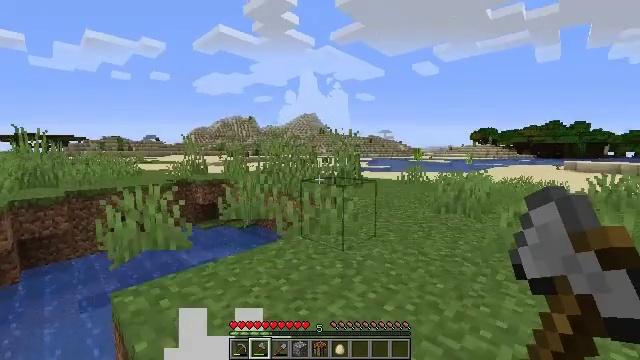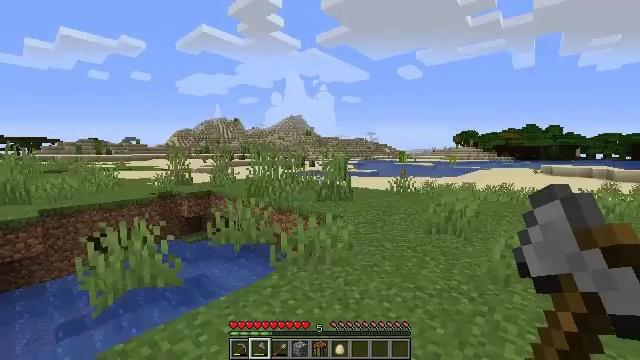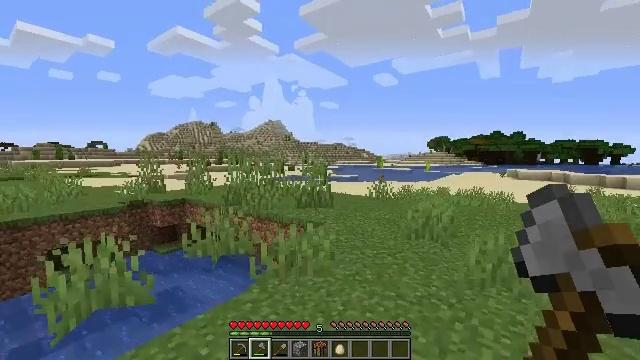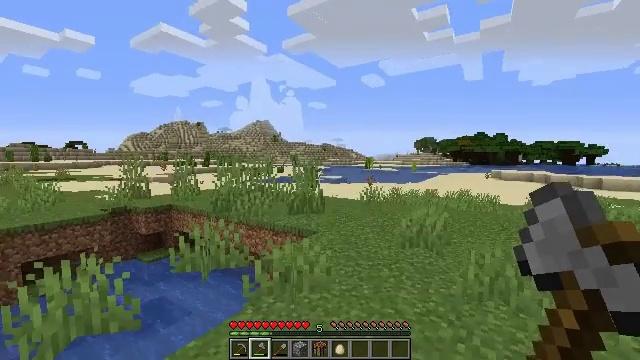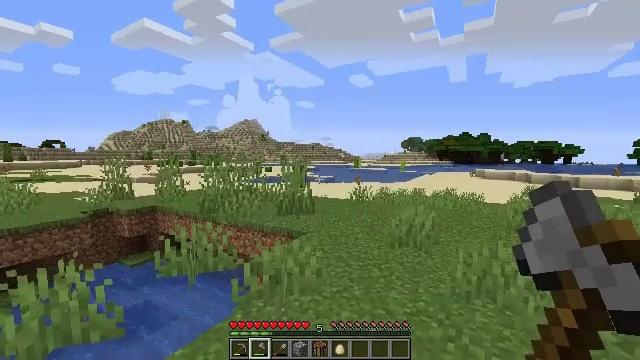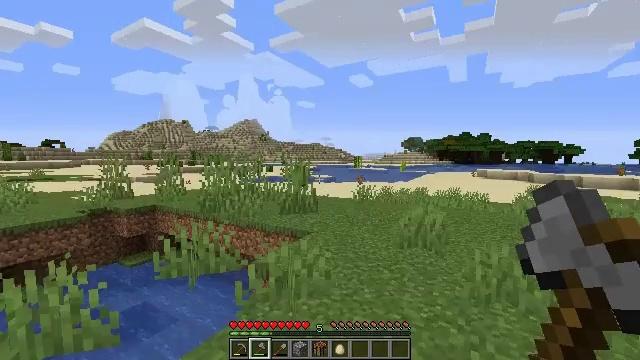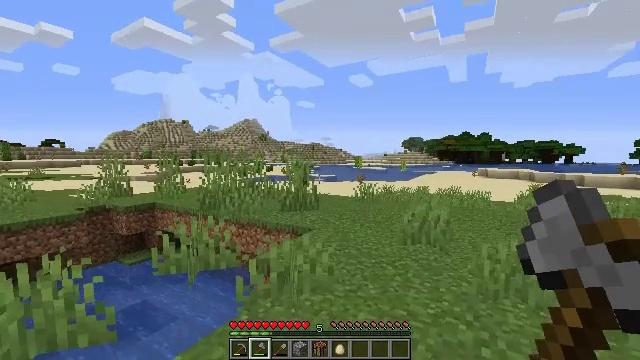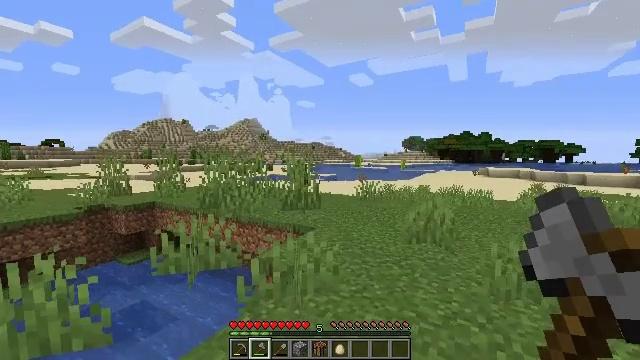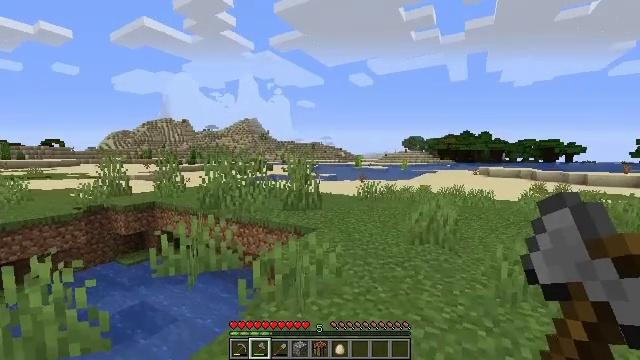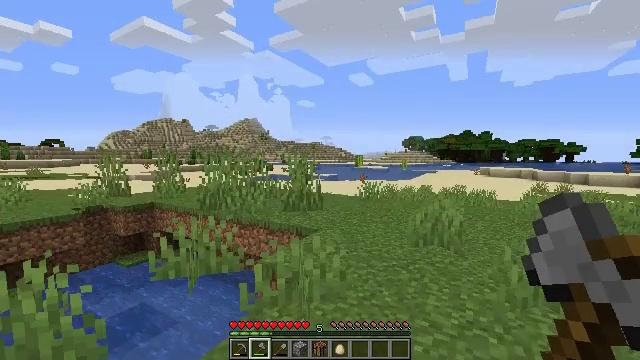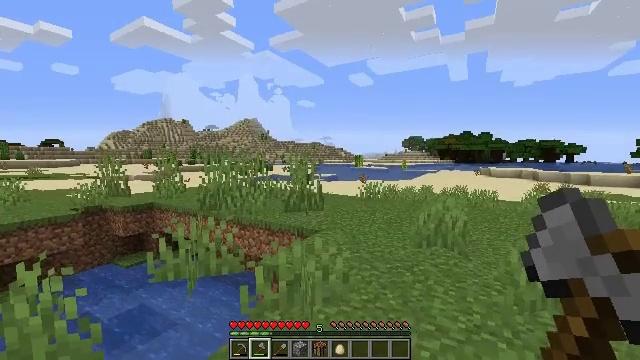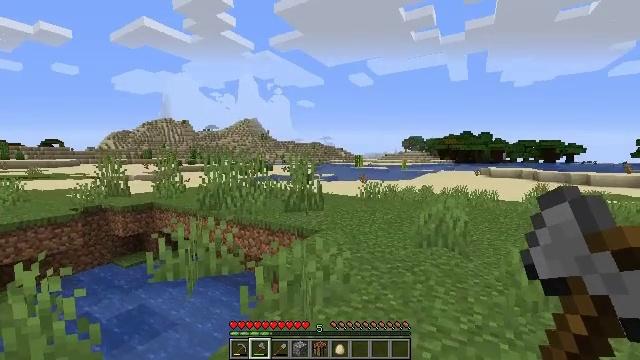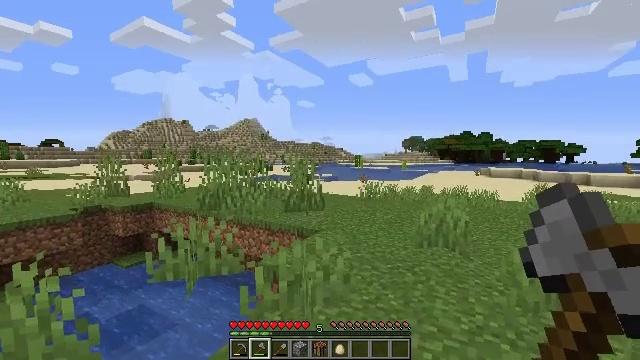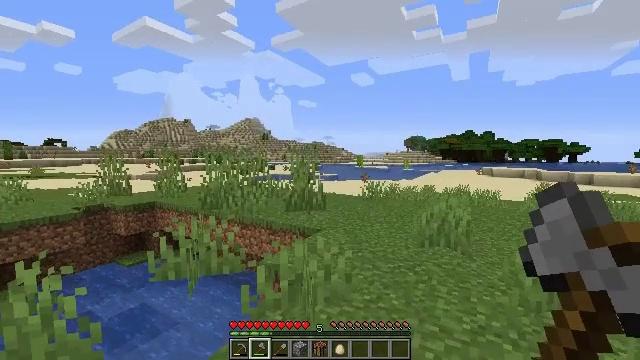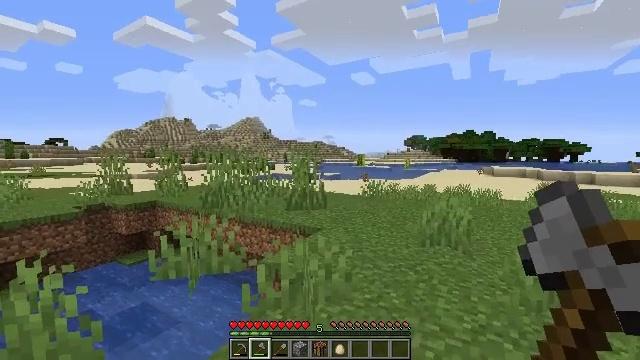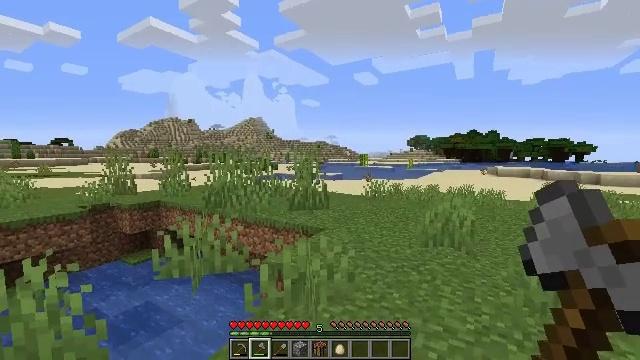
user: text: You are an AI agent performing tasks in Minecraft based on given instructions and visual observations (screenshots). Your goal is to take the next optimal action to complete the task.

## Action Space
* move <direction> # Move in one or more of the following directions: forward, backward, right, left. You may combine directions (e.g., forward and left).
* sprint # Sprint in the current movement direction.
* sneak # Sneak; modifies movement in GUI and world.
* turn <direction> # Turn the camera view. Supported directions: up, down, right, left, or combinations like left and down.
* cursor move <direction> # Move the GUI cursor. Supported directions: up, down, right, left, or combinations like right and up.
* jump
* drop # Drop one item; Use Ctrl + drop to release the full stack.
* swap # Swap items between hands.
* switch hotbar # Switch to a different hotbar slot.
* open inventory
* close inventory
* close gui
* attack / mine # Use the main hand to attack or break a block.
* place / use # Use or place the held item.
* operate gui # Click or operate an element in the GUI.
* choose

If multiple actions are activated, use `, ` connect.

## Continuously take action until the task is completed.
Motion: motion action
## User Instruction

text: Dig out coarse dirt.
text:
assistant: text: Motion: move forward, turn right, jump
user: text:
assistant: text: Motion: move forward, turn right and up, jump
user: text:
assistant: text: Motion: move forward, turn right, jump
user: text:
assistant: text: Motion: move forward, turn right, jump
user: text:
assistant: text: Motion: move forward
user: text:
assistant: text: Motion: move forward
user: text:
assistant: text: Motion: no_op
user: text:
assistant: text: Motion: no_op
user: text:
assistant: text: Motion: no_op
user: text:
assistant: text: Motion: no_op
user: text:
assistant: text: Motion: no_op
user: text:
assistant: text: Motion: no_op
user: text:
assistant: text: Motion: no_op
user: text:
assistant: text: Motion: no_op
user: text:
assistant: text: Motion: move right
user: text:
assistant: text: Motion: move right
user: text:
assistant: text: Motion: move right
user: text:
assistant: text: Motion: move right
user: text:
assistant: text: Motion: move right
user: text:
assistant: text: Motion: move right
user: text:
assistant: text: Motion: move right, turn left
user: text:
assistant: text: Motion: move right, turn left
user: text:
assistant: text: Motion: move right, turn left
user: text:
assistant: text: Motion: move right, turn left
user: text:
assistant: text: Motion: move right
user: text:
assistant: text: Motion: move right
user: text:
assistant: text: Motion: move right
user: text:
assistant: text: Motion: move right
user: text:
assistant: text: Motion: move right
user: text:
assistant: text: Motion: move right